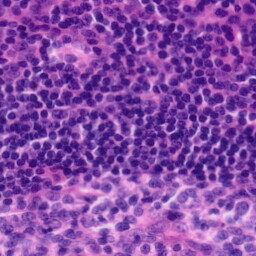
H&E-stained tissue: Tonsil